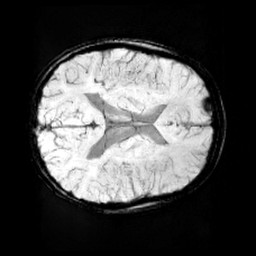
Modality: minIP
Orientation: axial
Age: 9
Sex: female
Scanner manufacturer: siemens
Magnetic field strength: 3 T
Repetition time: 0.027 s
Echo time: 0.02 s